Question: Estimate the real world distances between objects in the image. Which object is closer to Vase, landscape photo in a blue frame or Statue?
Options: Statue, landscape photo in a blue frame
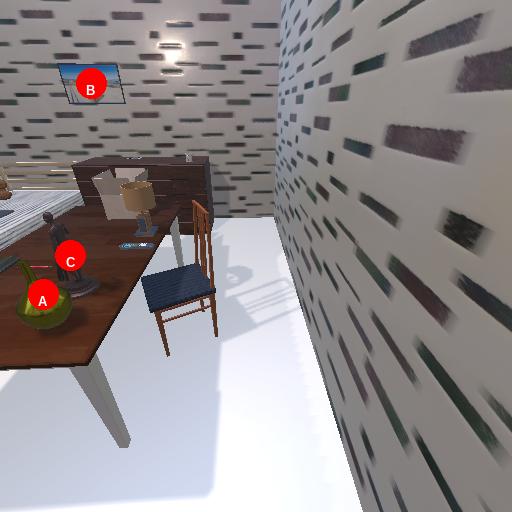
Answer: Statue